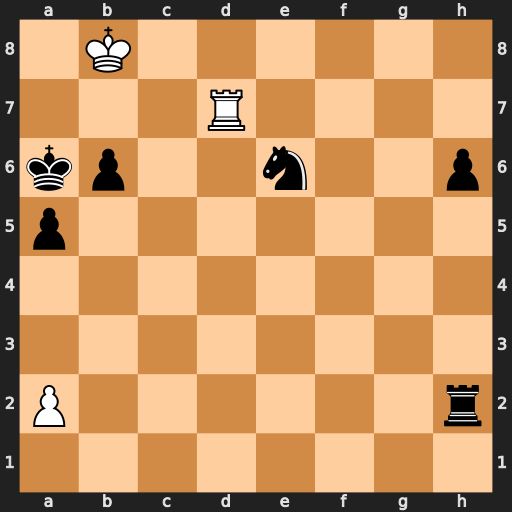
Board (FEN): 1K6/3R4/kp2n2p/p7/8/8/P6r/8
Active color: w
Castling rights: -
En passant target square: -
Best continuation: a4 Nc7 Rxc7 b5 Rc6#